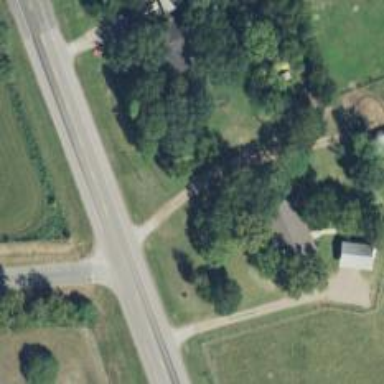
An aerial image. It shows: Driveway.